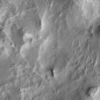
Label: not_dusty